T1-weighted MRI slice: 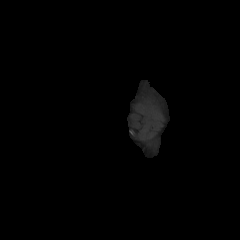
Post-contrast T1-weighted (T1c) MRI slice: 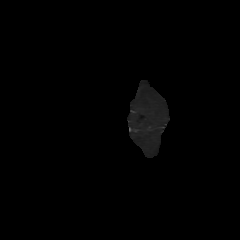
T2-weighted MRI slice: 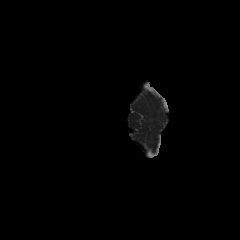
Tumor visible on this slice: no